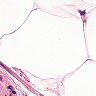
Metastatic tissue present: no